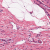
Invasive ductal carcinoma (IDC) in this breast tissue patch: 0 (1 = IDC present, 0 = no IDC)